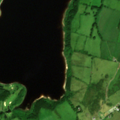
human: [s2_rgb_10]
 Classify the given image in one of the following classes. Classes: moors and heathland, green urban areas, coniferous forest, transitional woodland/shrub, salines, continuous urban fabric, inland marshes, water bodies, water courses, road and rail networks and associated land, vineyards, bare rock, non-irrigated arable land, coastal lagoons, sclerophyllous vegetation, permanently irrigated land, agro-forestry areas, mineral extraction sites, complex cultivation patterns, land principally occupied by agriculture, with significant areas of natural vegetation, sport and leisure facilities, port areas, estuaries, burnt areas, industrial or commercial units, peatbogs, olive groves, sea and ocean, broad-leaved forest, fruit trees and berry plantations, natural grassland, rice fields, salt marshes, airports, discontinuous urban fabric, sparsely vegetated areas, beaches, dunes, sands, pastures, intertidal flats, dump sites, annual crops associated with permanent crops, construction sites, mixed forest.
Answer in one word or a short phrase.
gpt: sport and leisure facilities, pastures, water bodies